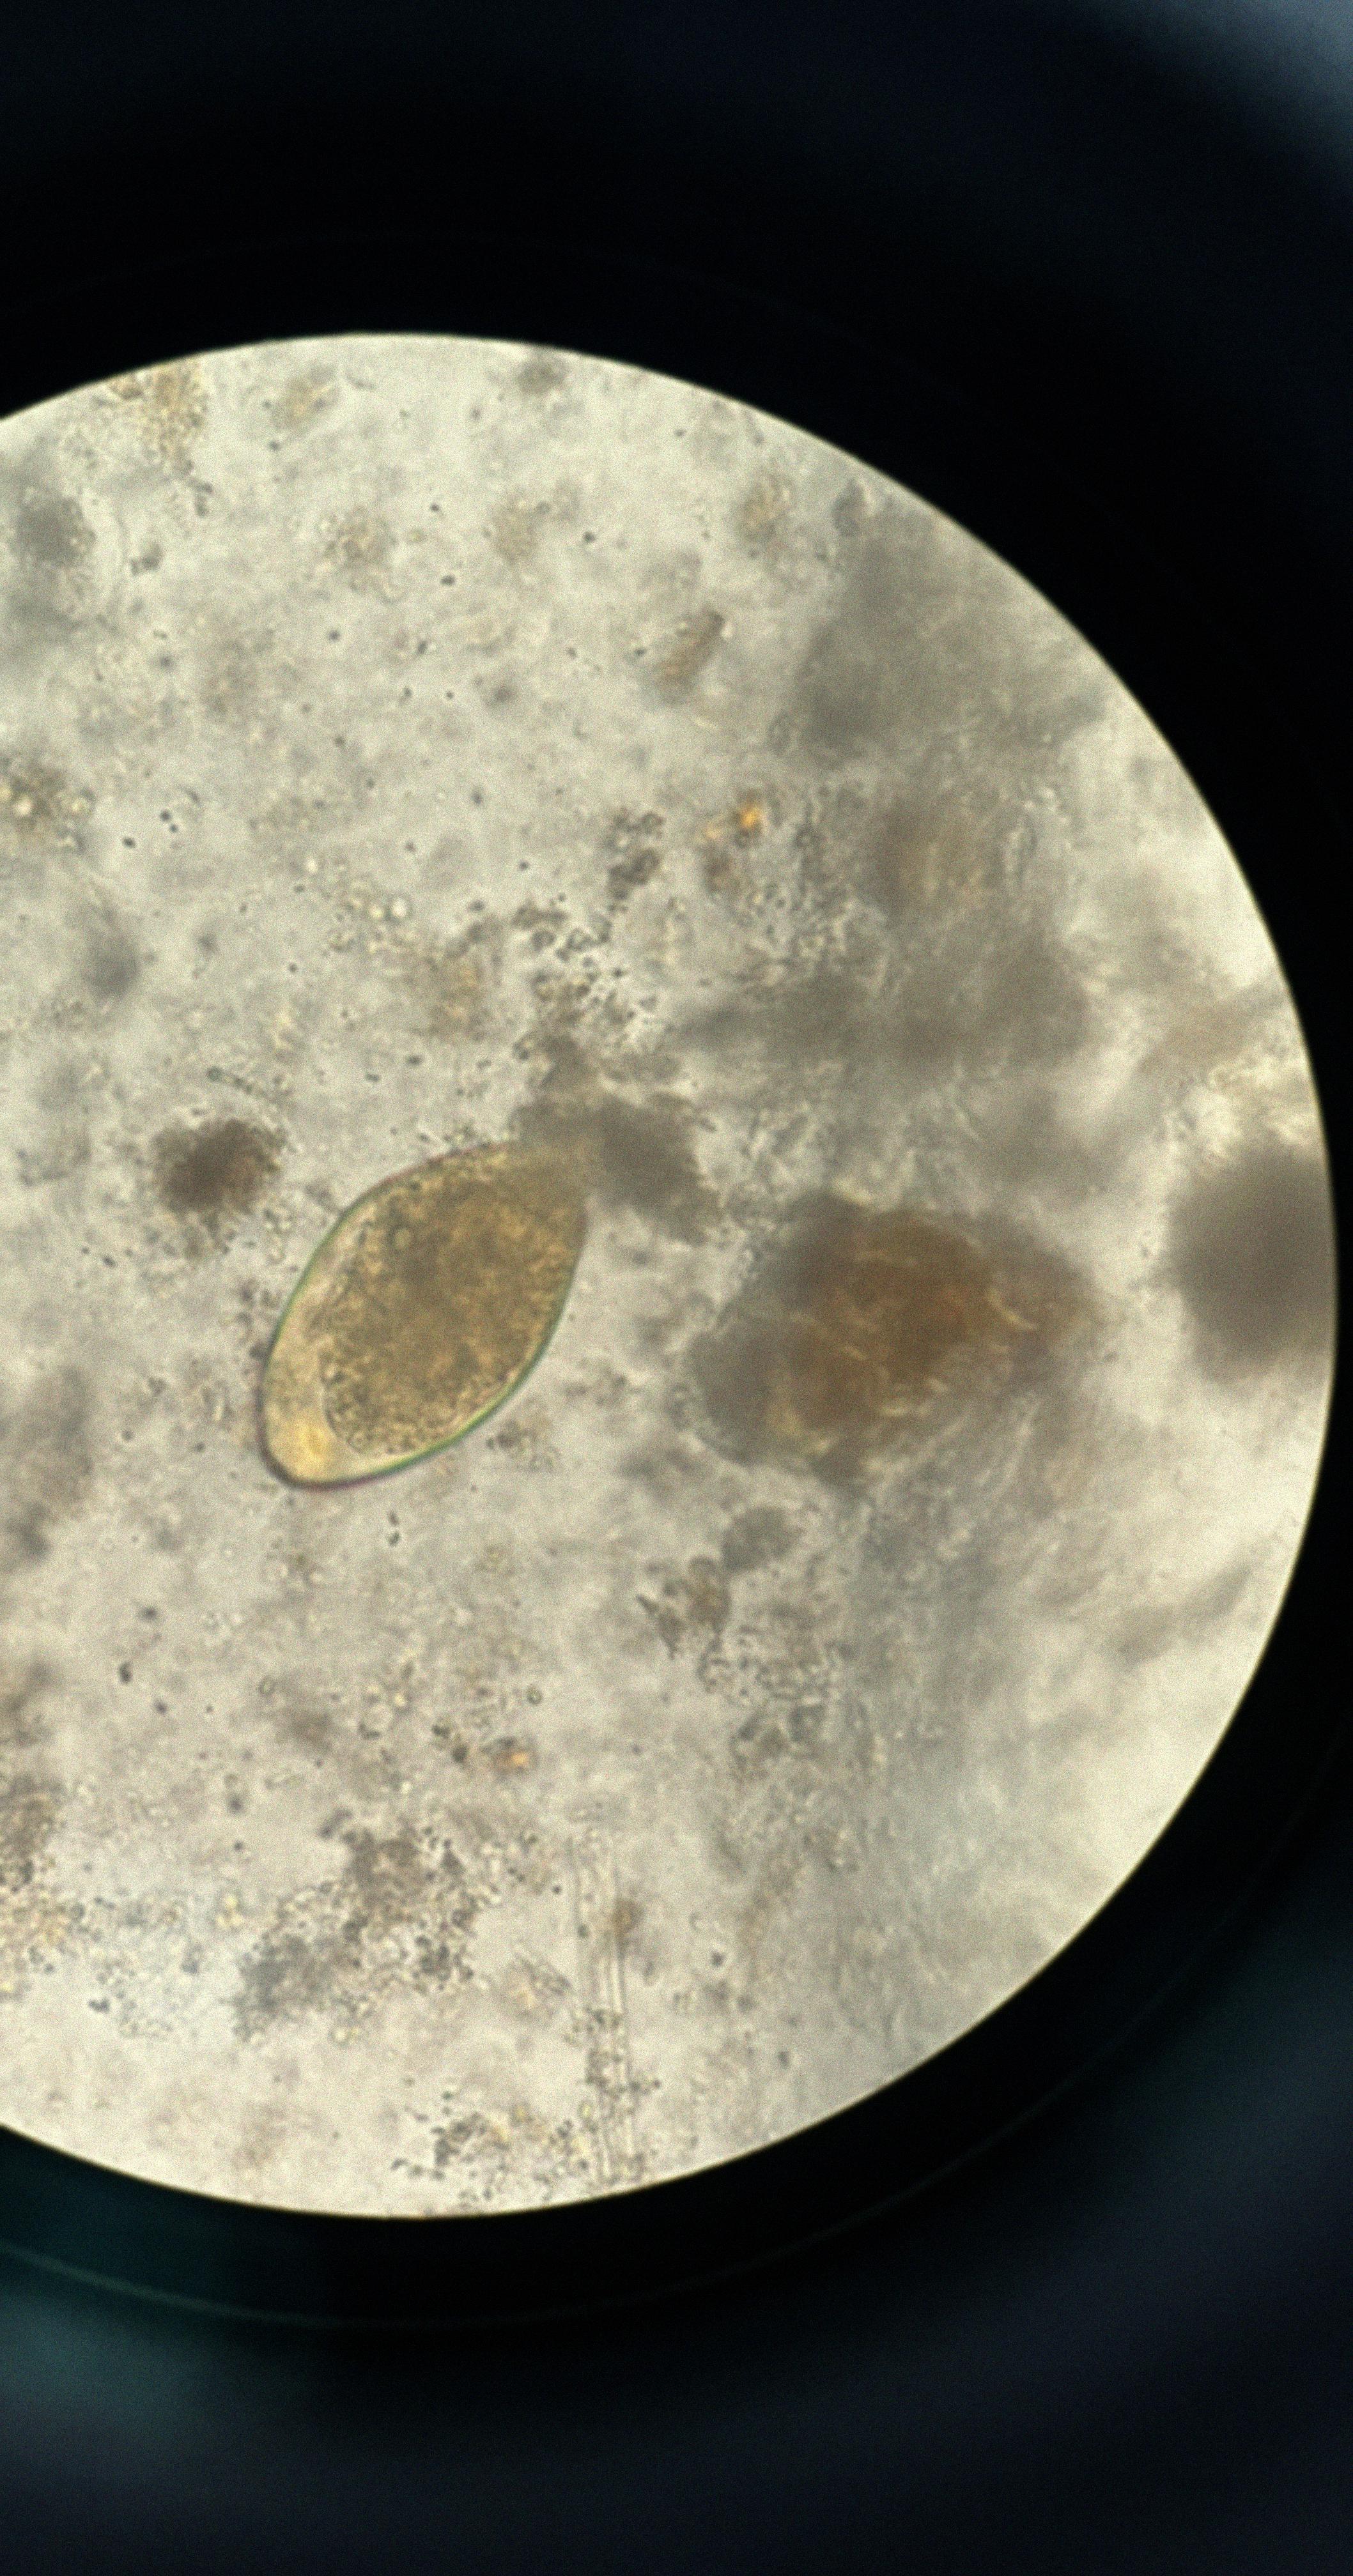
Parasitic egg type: Fasciolopsis buski